Field crop: maize
Growth stage: 2
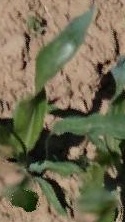
Species: maize